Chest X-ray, PA view. Patient: 70 years old, sex M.
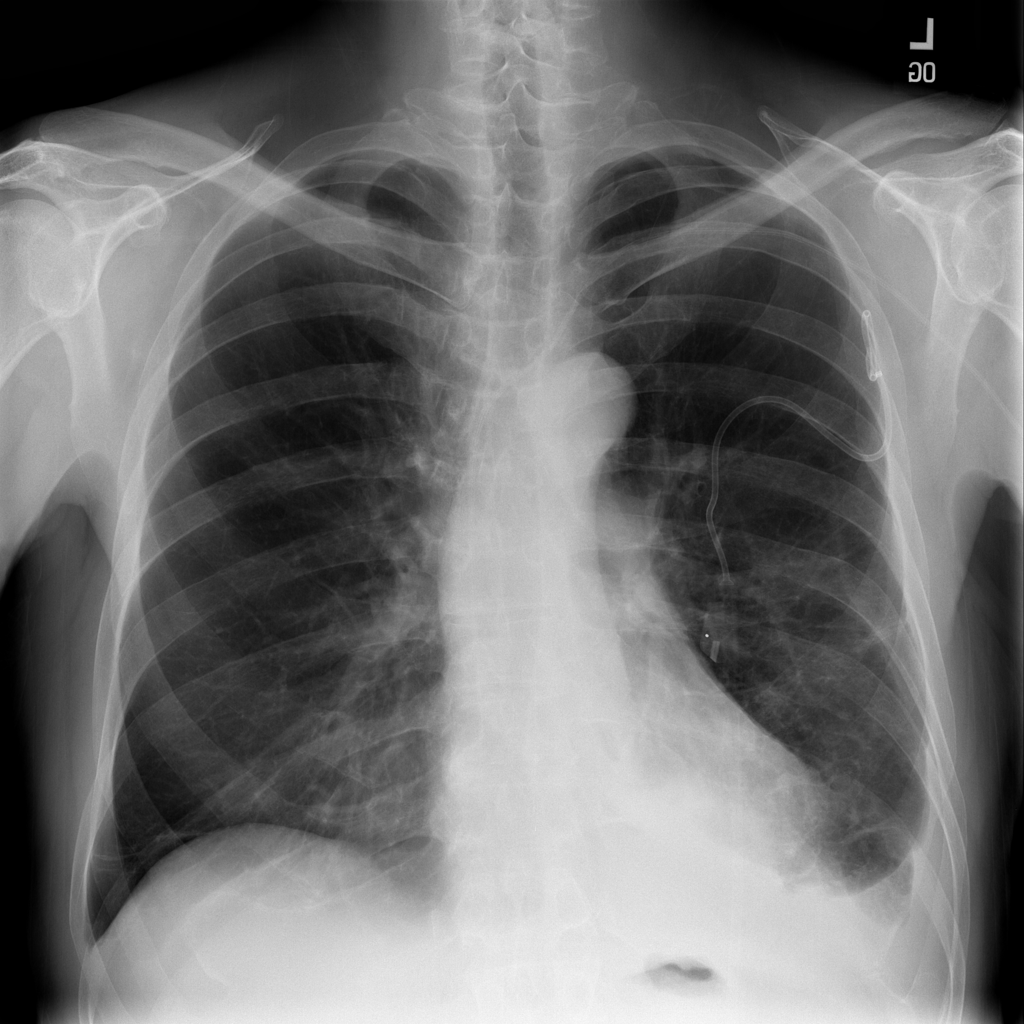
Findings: Atelectasis, Effusion, Pneumothorax